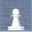
Piece: wP